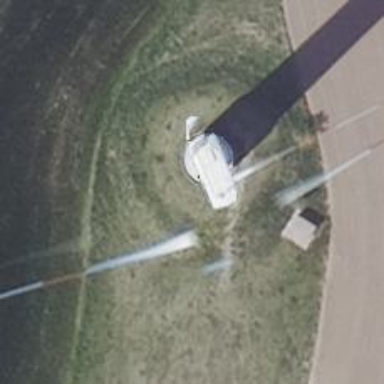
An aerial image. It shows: Wind generator powered by horizontal axis wind turbine.